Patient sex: F
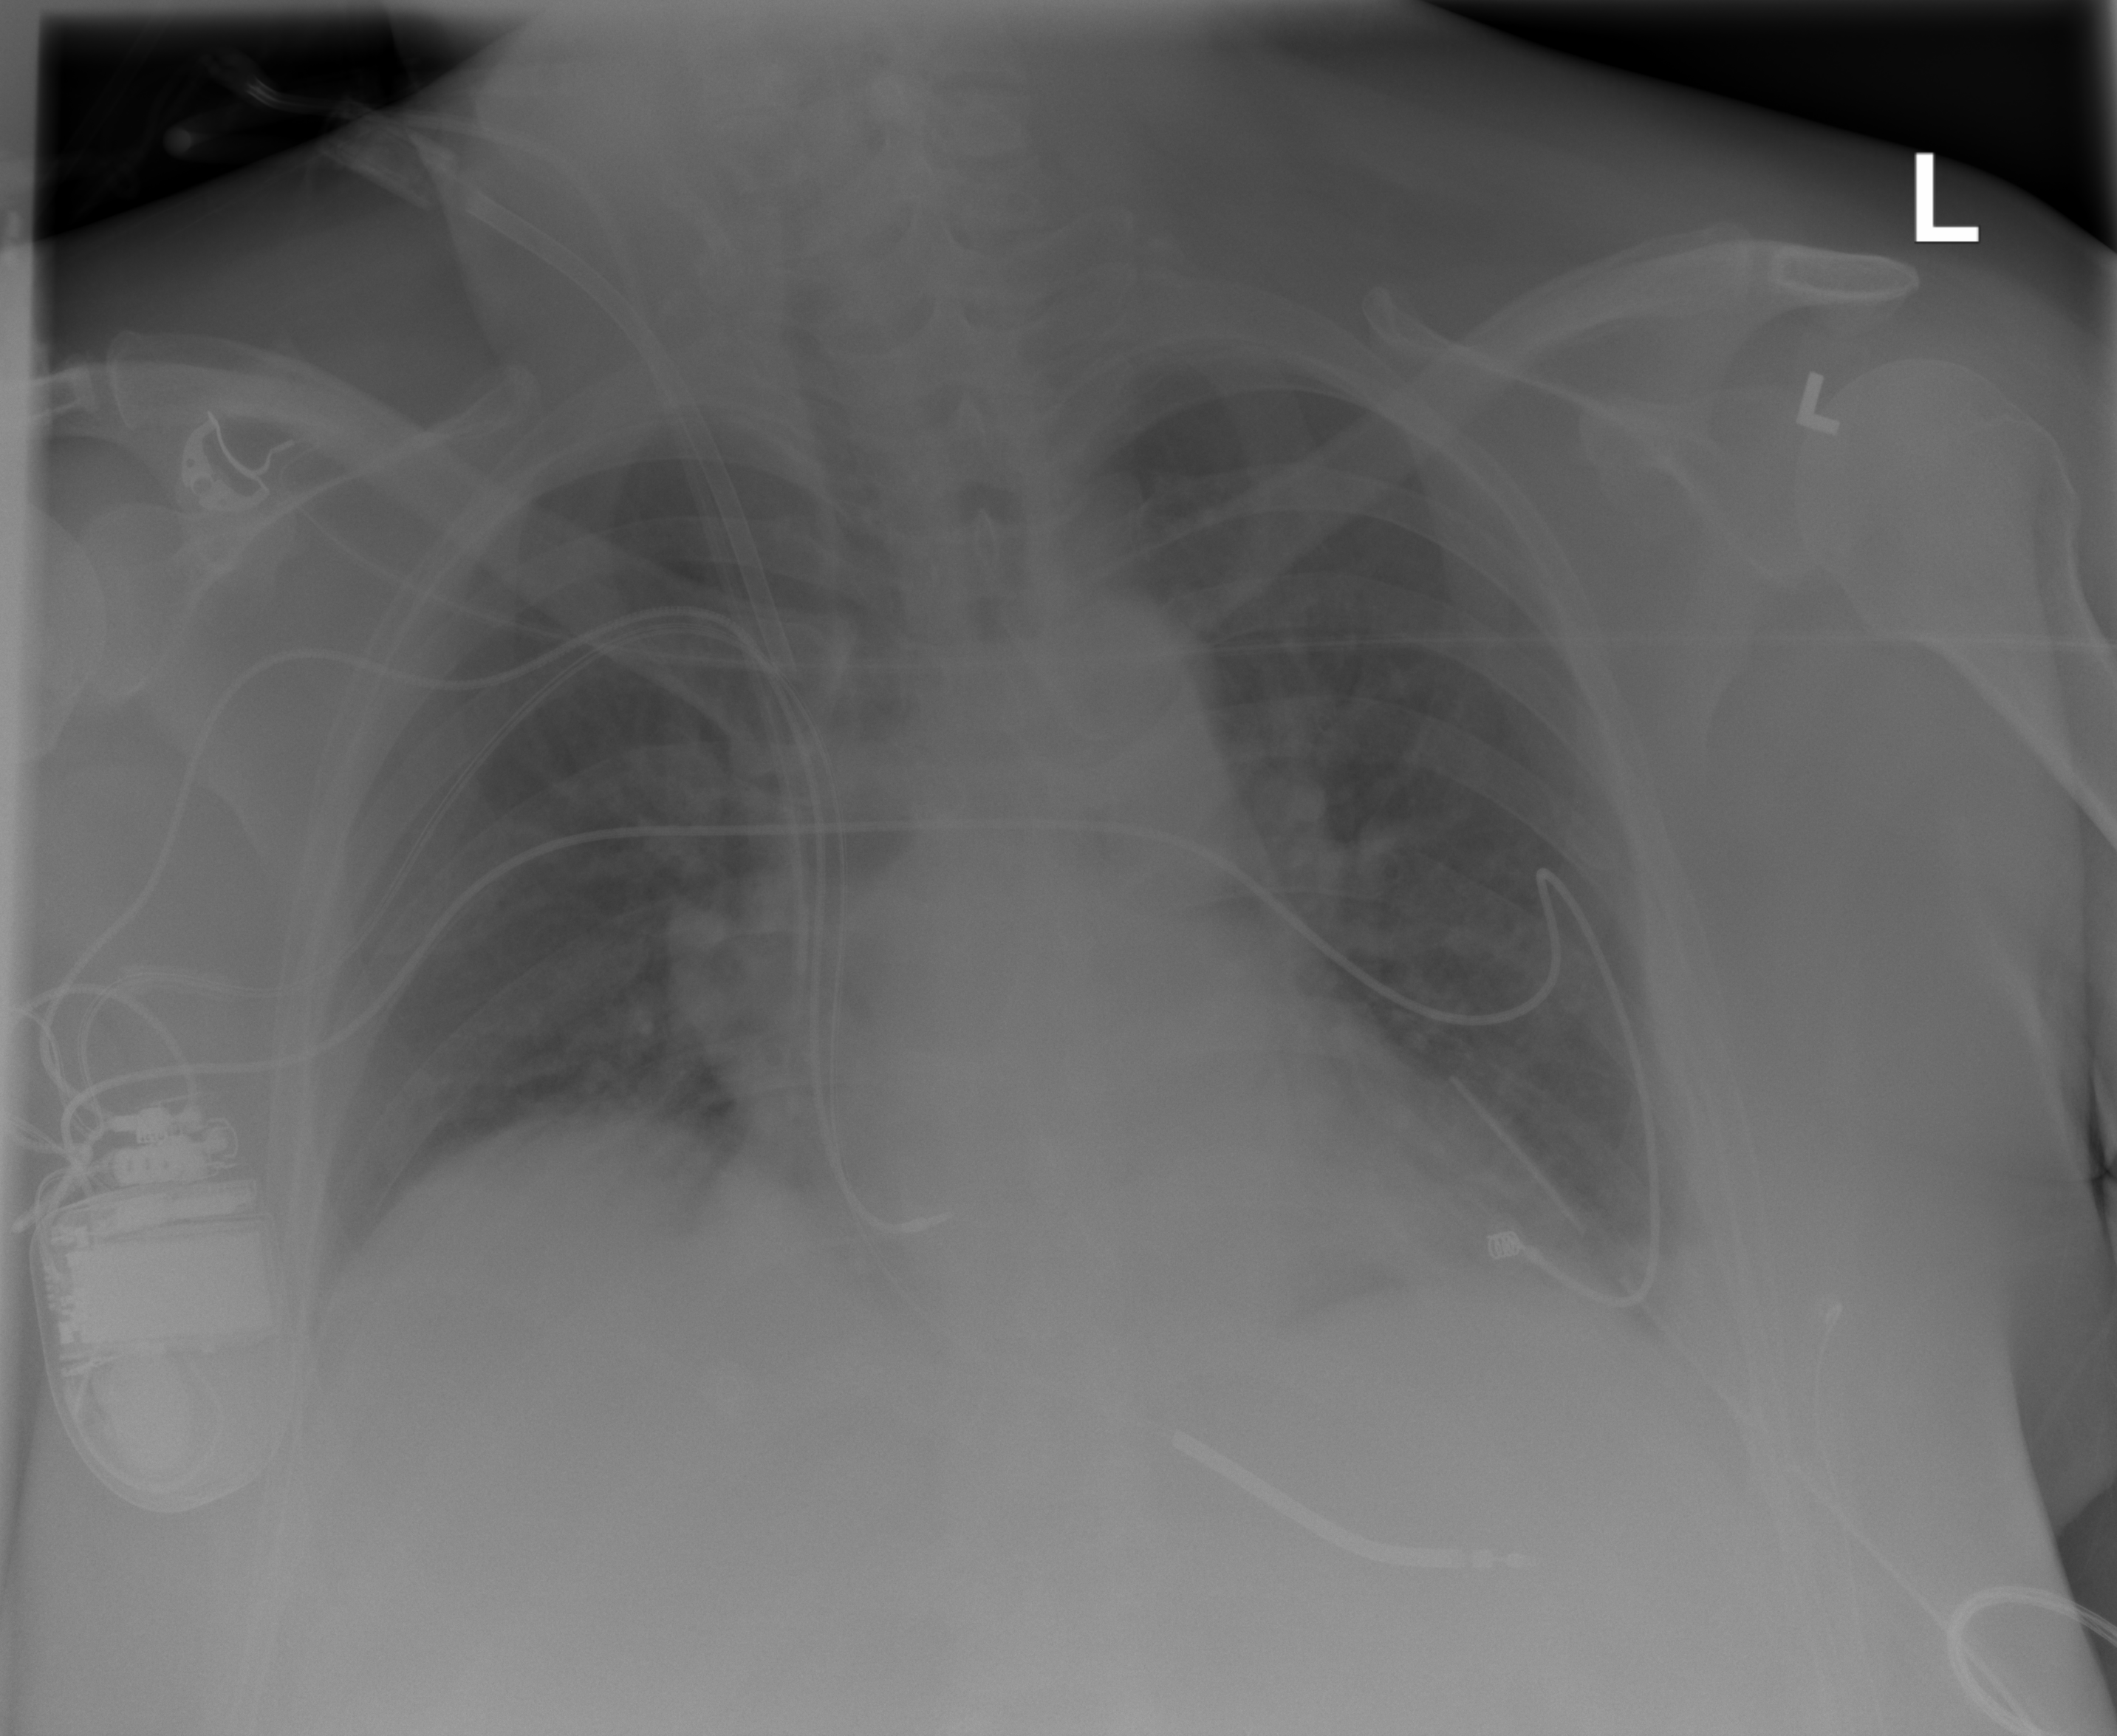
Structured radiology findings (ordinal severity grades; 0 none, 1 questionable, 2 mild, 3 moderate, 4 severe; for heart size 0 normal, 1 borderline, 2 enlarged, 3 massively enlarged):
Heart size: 1
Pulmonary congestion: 2
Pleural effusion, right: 0
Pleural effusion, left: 2
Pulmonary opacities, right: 0
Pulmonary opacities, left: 0
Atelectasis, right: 2
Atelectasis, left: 2